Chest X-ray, AP view. Patient: 61 years old, sex F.
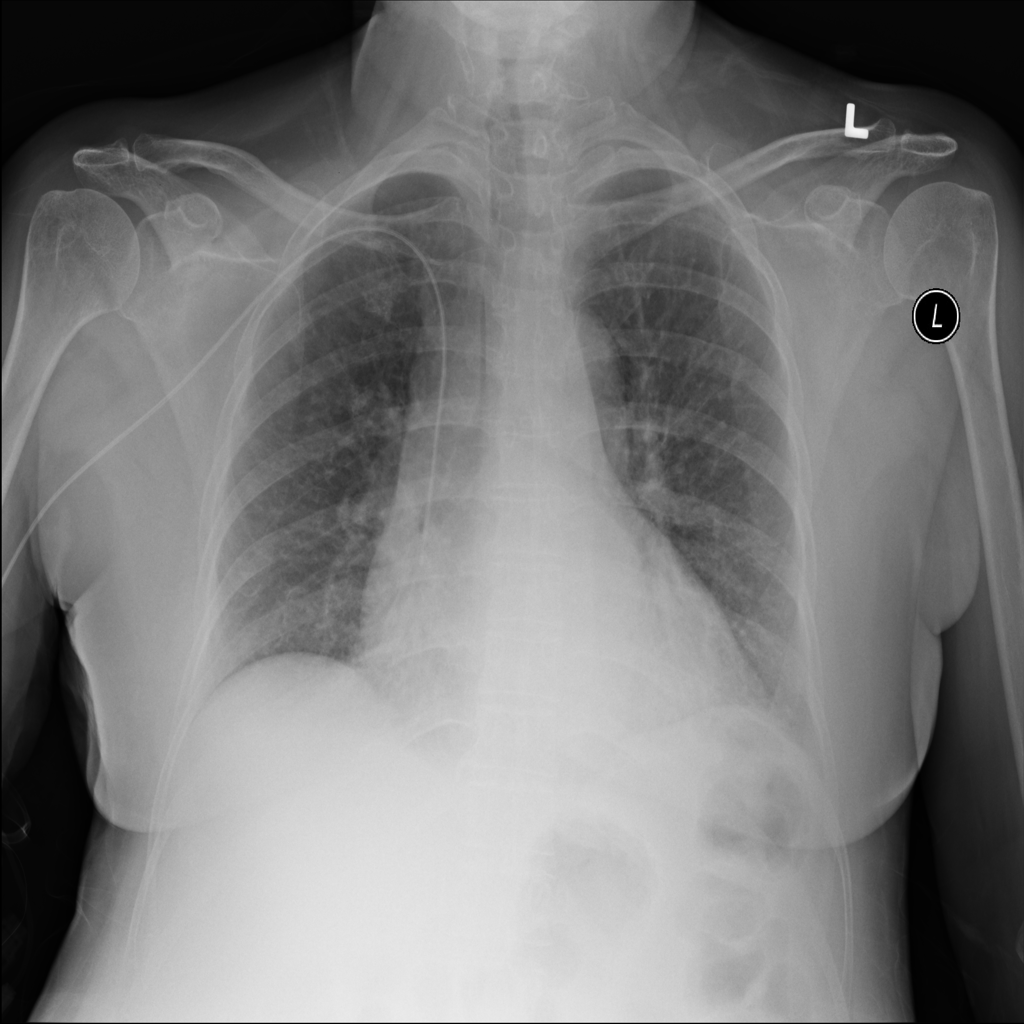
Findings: No Finding